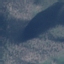
Land use / land cover class: HerbaceousVegetation